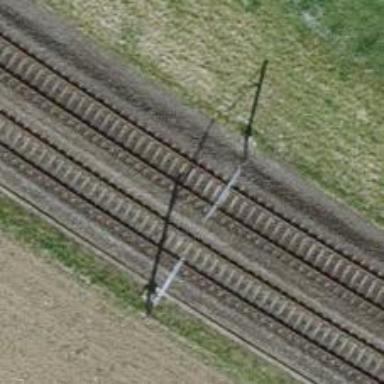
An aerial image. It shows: Single-track railway with electrified contact lines.